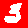
Digit: 3